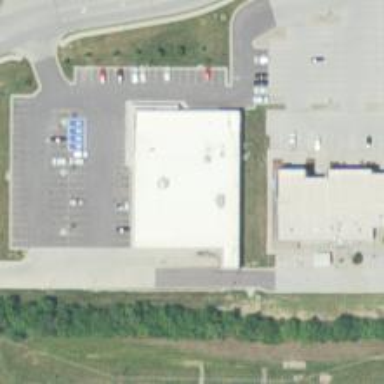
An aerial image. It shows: Supermarket.